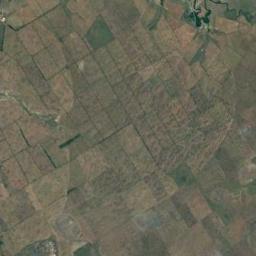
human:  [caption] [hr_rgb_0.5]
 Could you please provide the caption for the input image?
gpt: Lots of khaki rectangular farmlands are arranged in neat rows .

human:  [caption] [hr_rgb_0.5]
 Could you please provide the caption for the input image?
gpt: There are some green and bare rectangular farmland .

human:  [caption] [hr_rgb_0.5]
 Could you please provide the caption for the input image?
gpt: Many dense, neatly arranged green and tan mixed rectangular farmlands of different sizes .

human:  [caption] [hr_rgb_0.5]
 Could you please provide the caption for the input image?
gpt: There are many crops in rectangular farmlands .

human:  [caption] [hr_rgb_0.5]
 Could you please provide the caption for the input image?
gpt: There are many yellow rectangular farmlands .